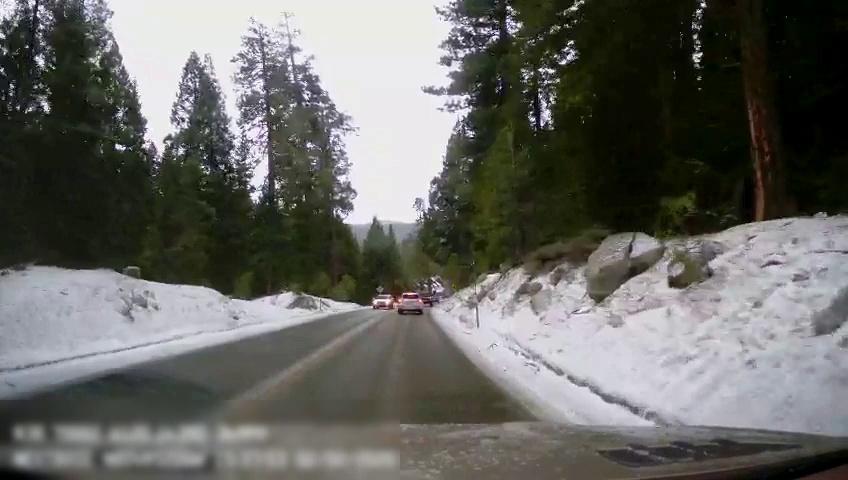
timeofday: Day
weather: Snowy
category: Drivable Space
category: Vehicles | SUV
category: Vehicles | Truck
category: Vehicles | SUV
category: Lanes | Current Lane